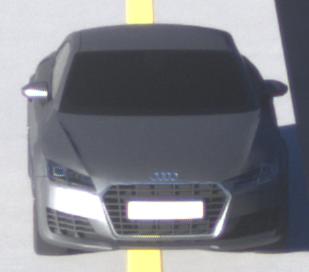
Make: Audi
Model: TT Coupé 1.8 TFSI
Detailed model: TT (8S) Coupé
Model produced from: 2015/08
Model produced until: 2018/06
Doors: 3
Color: gray
Road condition: dry road
Daytime: sunrise or sunset
Contrast: high contrast